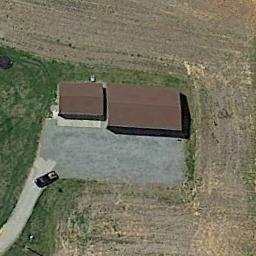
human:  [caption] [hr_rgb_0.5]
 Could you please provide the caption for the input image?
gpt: There is a car next to the sparse residential .

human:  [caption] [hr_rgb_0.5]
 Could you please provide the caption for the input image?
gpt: Two orange houses in a sparse residential area surrounded by farmland .

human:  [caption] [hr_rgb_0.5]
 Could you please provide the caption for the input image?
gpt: There is a house by the road, With a few trees behind it .

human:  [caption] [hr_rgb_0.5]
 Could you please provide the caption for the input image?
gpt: The sparse residential is on the grass next to the bare land .

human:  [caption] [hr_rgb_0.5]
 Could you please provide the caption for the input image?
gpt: A sparse residential area with two brown buildings .